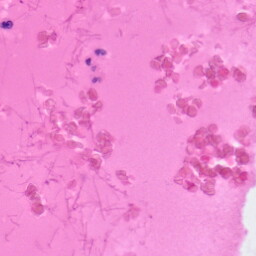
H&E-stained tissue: Colon